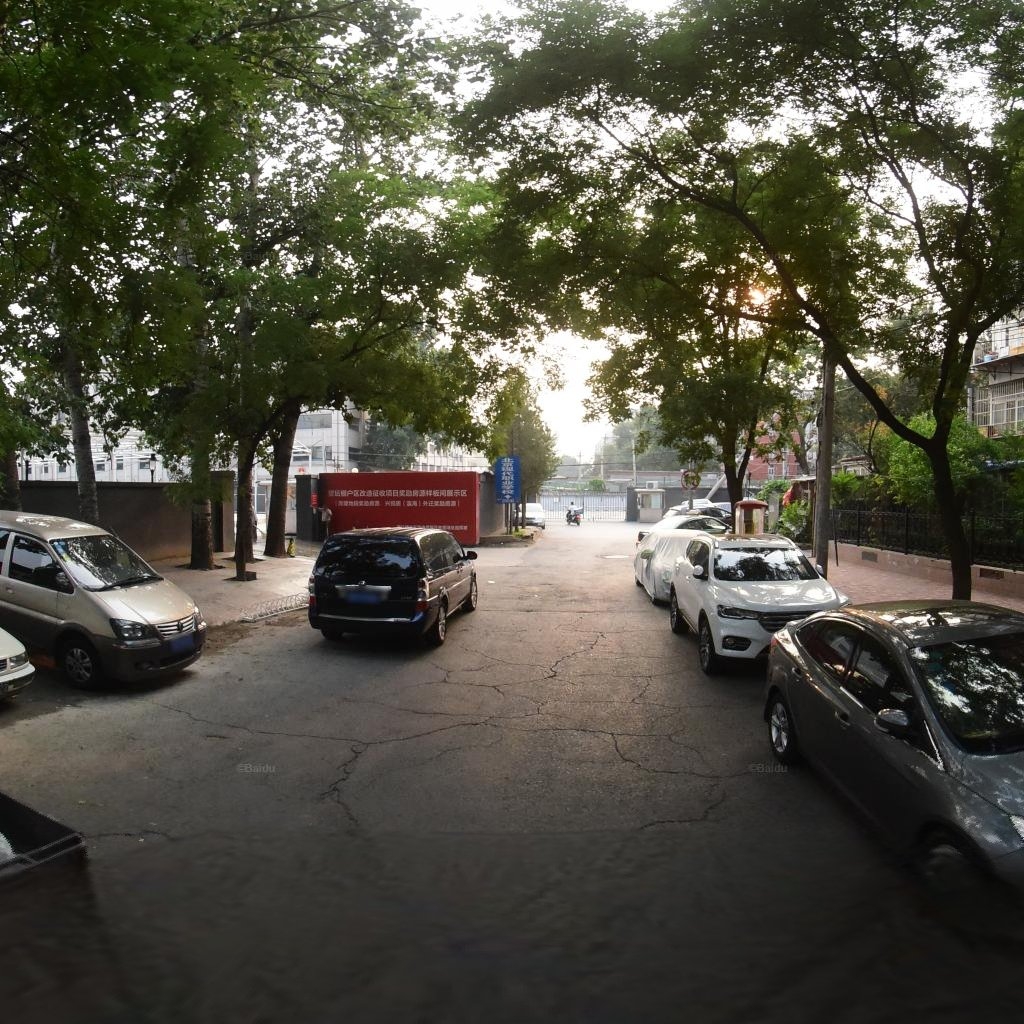
Region: Dongcheng
Road damage annotations: manhole cover, alligator crack, transverse crack